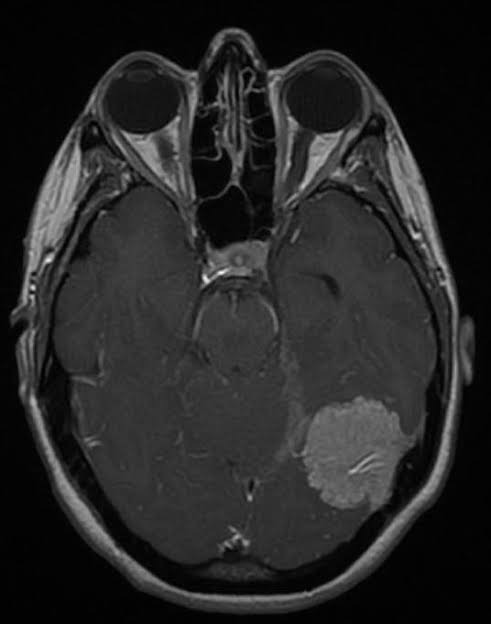
Label: meningioma